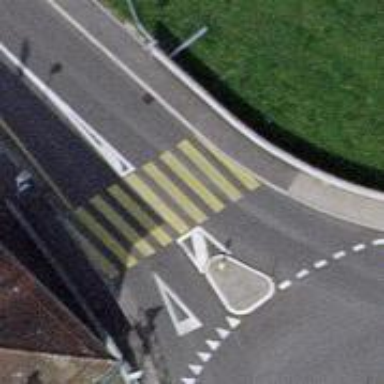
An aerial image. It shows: Marked zebra crossing on the road.